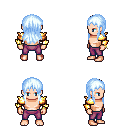
a pixel art fantasy rpg character, male body template, human, light skin, gold arm armor, magenta pants, white cyan unkempt hairstyle, bracelets, four views (front, back, left, right), 2x2 character sprite sheet, small pixel art, hard edges, no anti-aliasing